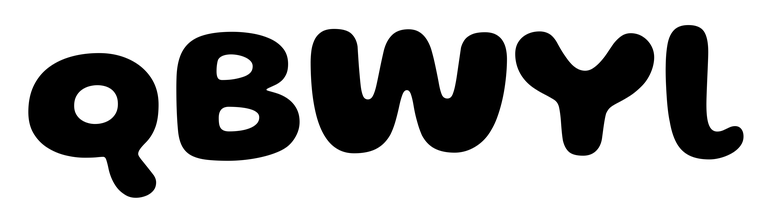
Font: Gluten_Bold